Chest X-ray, AP view. Patient: 58 years old, sex M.
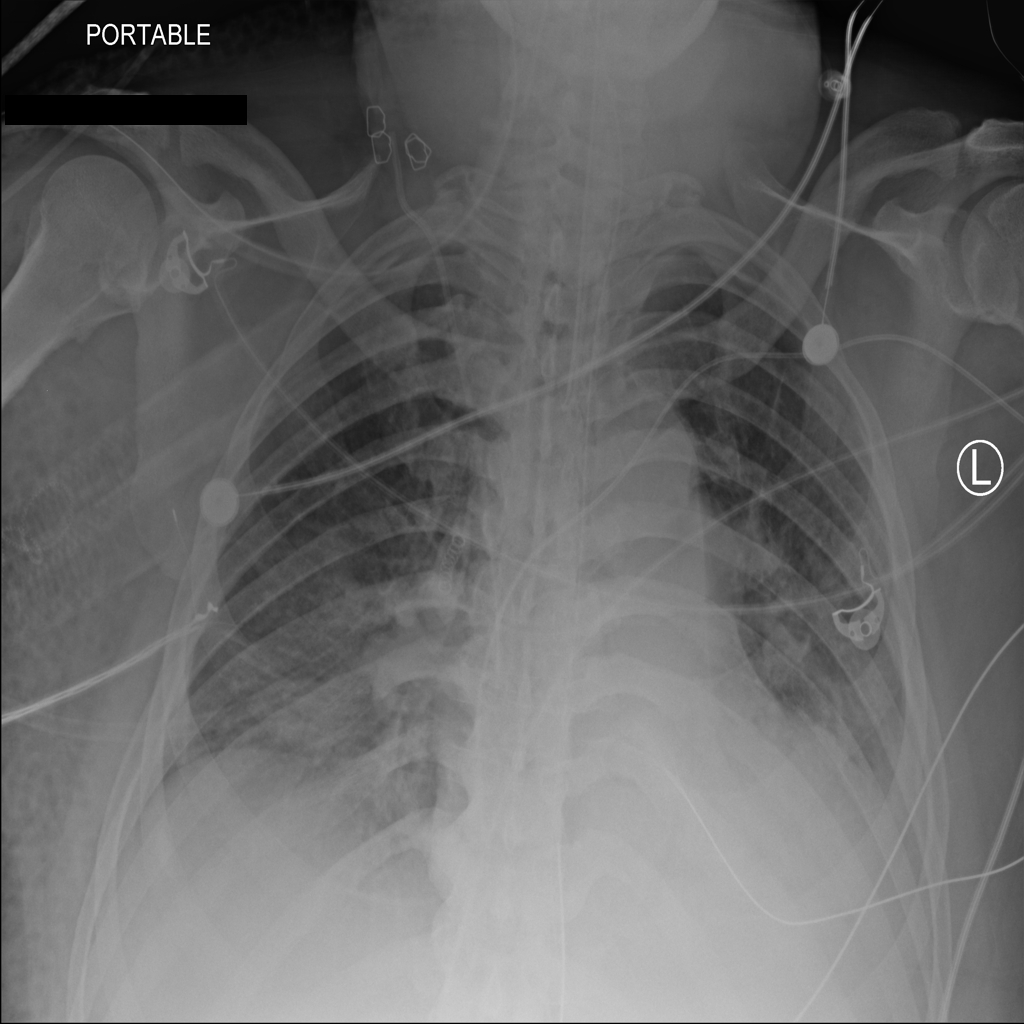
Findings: No Finding